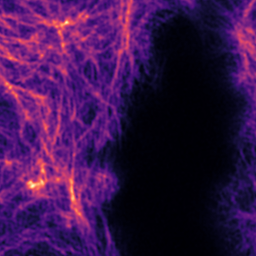
Label: Super-resolution F-actin image